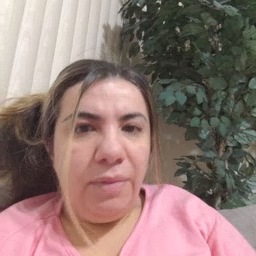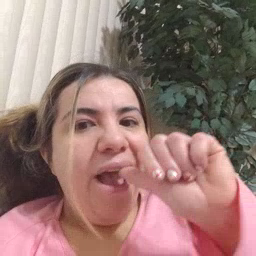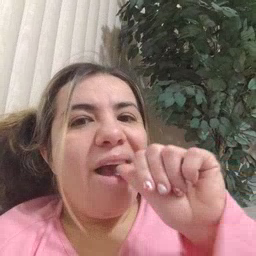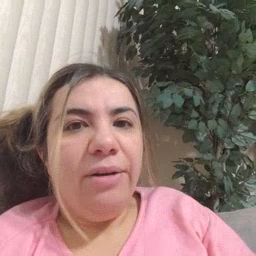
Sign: nuts